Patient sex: M
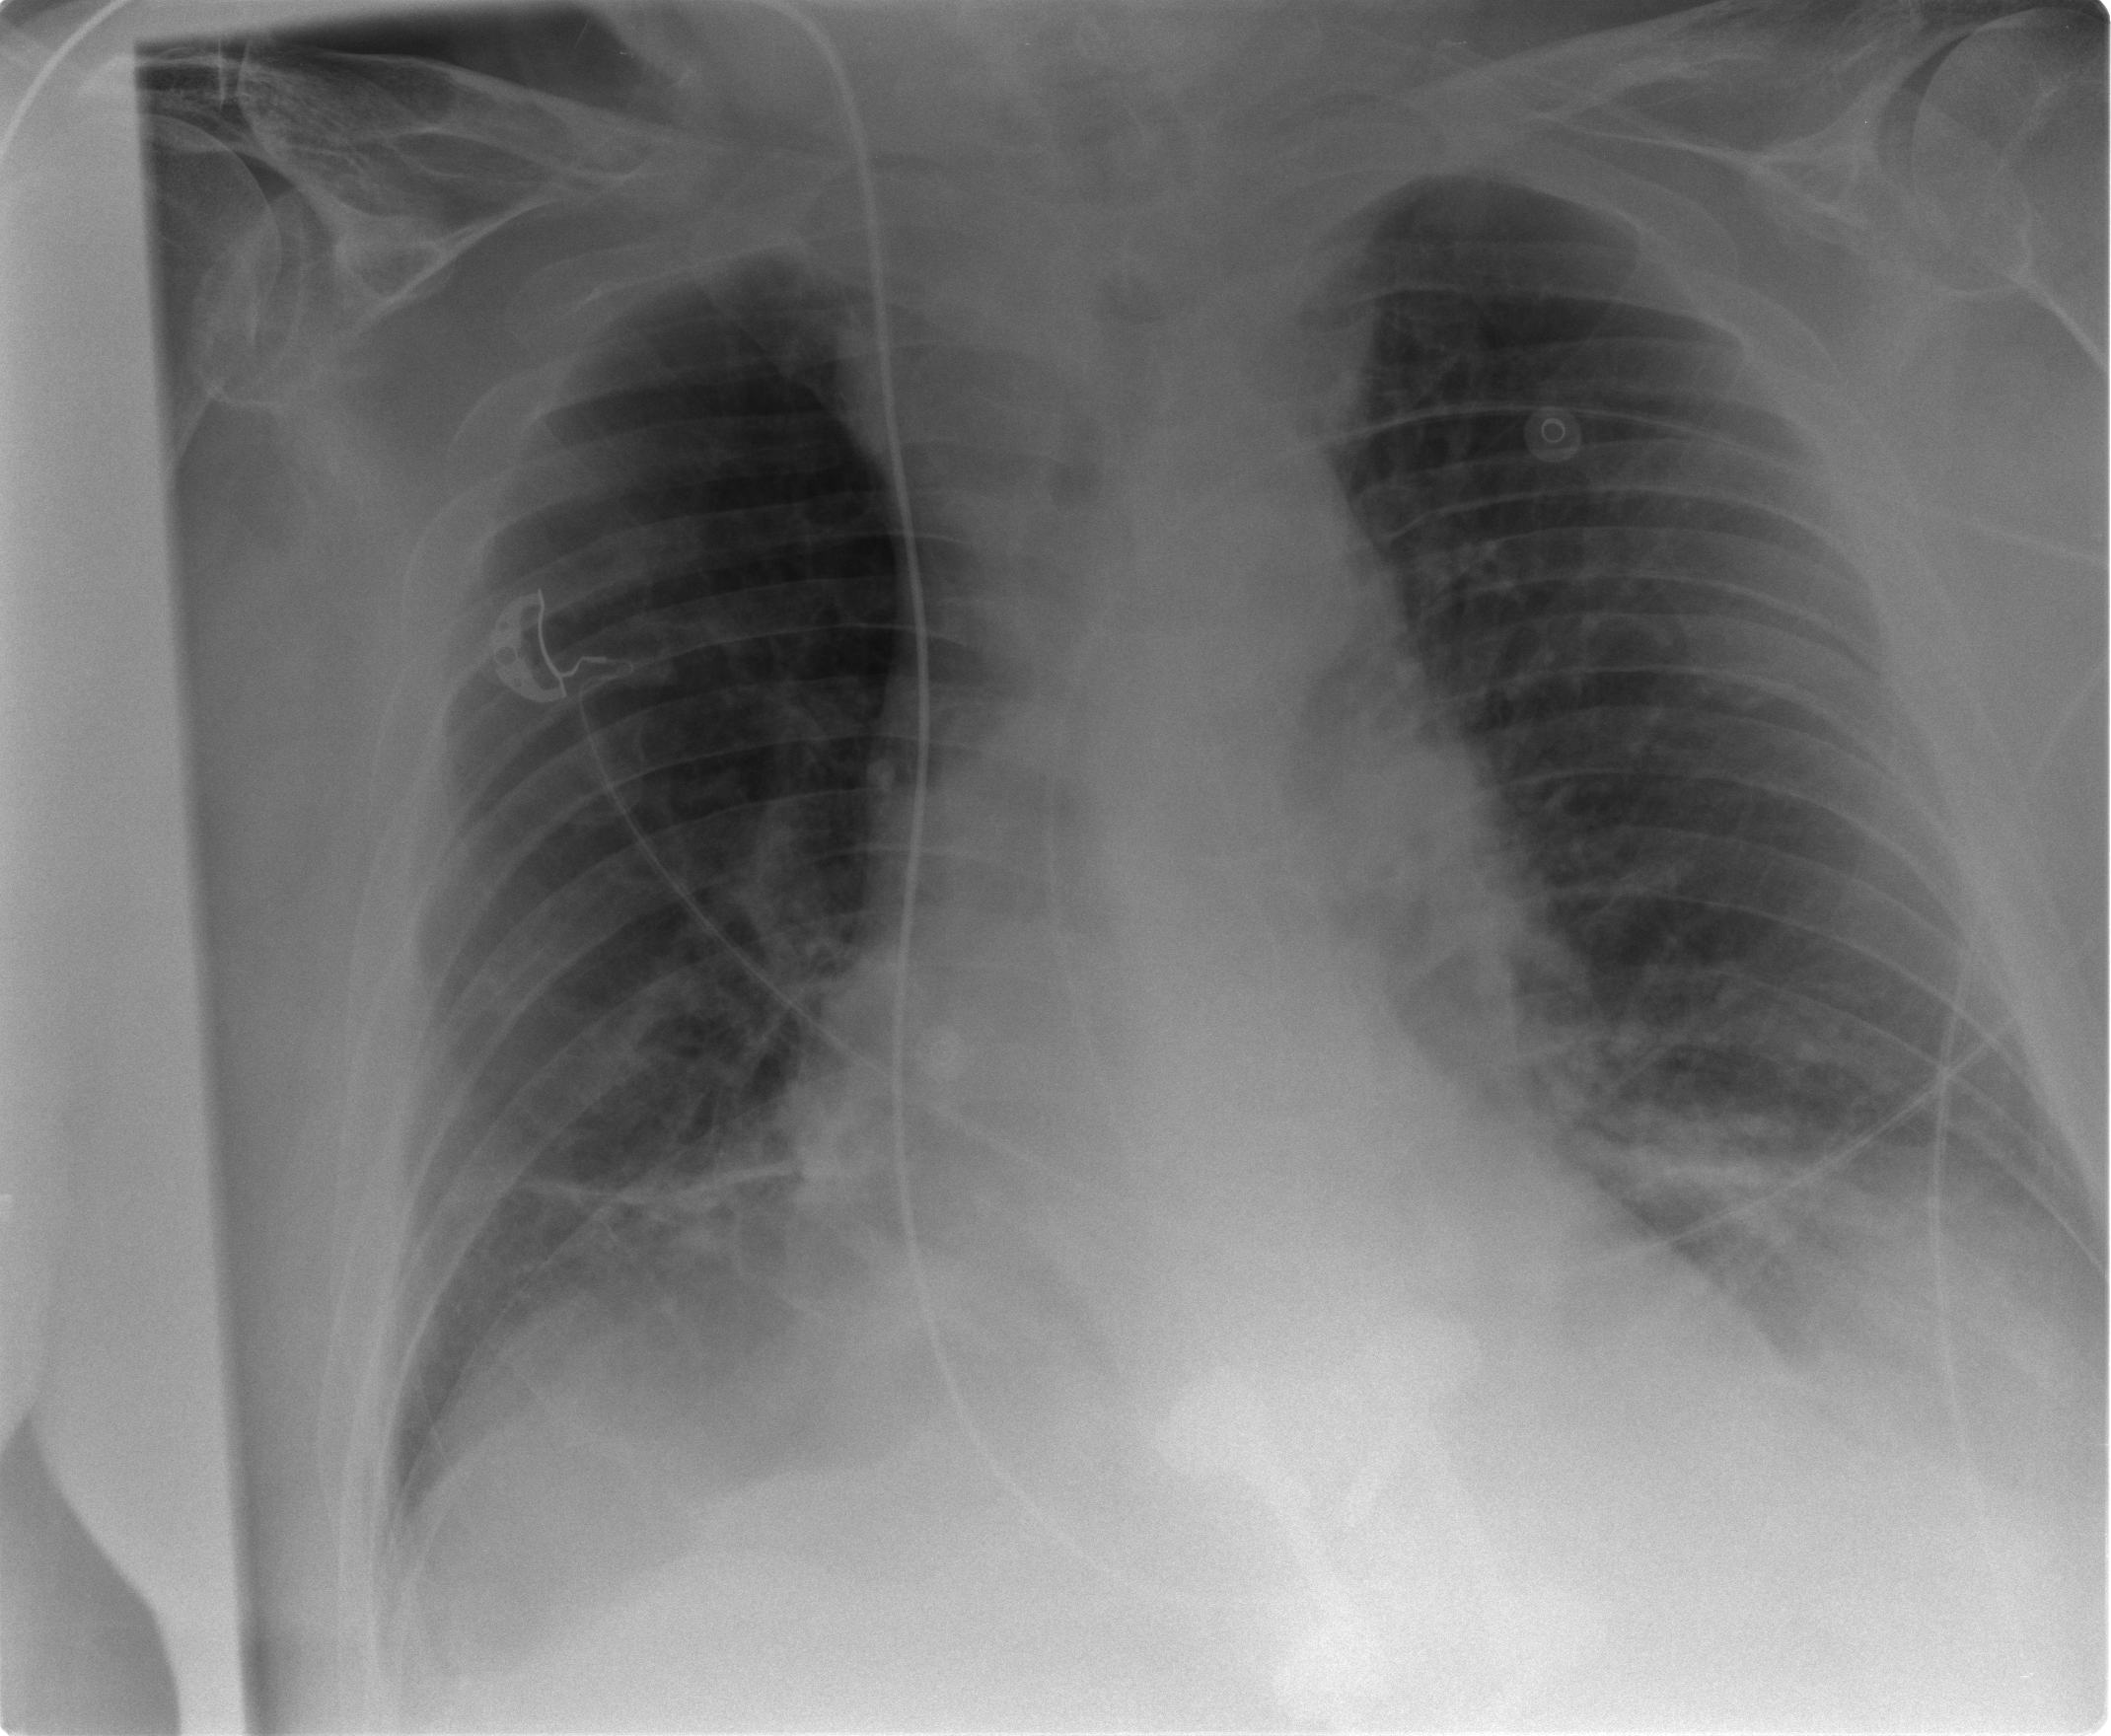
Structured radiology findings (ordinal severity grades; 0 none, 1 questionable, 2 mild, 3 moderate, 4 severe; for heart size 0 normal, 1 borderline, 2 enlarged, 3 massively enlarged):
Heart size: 1
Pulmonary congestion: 2
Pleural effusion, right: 0
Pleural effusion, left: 2
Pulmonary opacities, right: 0
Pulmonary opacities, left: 0
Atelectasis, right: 2
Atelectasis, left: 2